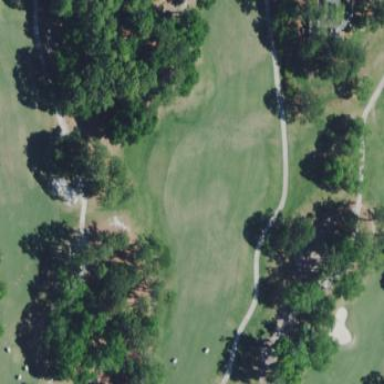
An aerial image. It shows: Golf fairway in the image.